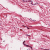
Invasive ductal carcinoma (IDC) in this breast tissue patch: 0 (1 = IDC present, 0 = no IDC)